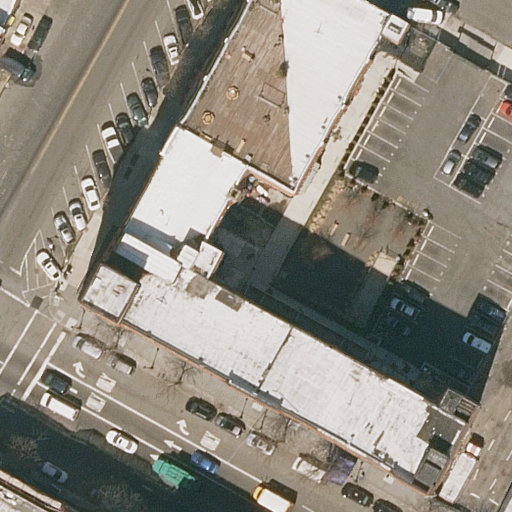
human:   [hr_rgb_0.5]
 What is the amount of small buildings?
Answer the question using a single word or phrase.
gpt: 1

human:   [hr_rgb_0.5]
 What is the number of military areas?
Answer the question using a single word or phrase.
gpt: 0

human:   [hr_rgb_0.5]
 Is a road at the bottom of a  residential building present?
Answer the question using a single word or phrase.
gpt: yes

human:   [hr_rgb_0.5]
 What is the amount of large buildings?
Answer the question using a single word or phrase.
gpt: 3

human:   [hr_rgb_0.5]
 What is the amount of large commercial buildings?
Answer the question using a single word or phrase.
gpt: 0

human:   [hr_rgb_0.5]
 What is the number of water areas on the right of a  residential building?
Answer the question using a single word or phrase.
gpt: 0

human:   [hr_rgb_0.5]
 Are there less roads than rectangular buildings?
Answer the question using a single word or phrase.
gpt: yes

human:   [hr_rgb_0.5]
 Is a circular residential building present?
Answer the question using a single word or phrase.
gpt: no

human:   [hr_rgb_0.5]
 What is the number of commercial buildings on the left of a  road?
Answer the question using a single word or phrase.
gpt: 0

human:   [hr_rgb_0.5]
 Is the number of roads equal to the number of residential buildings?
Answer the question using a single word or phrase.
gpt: no

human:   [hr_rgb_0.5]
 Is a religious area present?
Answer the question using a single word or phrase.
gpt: no

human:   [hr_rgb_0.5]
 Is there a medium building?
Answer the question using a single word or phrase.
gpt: yes

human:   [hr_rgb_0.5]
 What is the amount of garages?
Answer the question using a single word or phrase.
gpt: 0

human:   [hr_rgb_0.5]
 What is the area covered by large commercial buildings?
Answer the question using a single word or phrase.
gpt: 0m2

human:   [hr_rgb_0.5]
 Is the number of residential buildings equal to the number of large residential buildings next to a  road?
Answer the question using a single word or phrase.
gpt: no

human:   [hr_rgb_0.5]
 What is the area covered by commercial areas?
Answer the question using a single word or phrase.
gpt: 0m2

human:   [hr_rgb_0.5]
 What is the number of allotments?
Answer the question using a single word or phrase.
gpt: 0

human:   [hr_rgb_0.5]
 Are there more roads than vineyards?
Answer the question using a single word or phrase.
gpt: yes

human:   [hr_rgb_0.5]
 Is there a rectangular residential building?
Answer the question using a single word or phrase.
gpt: yes

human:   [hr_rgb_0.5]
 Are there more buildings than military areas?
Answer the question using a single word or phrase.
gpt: yes

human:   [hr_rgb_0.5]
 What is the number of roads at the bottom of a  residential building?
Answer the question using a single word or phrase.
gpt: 3

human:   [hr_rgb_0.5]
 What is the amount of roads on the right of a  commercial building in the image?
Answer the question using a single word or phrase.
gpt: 0

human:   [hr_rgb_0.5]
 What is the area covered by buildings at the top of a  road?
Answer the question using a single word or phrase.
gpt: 1481m2

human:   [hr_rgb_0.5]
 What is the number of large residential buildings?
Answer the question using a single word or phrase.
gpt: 3

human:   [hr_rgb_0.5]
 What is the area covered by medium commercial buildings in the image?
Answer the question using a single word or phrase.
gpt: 0m2

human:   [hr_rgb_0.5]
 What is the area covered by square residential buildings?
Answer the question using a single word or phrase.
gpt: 0m2

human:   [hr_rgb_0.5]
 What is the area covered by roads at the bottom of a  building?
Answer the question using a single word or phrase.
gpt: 0m2

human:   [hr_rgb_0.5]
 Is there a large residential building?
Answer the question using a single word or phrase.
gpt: yes

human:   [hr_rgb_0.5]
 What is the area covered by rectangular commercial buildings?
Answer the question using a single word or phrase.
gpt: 0m2

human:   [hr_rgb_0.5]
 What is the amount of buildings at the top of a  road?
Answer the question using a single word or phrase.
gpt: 5

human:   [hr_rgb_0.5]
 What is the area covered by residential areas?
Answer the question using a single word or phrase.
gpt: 0m2

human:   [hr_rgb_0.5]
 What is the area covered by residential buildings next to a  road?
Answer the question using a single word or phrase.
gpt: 3269m2

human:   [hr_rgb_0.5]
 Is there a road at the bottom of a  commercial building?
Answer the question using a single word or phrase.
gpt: no

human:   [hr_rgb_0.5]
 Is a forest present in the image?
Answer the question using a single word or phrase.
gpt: no

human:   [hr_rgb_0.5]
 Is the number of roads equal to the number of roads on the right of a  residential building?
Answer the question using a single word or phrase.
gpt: yes

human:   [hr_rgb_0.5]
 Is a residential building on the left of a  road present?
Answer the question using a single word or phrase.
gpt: yes